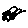
Label: bird